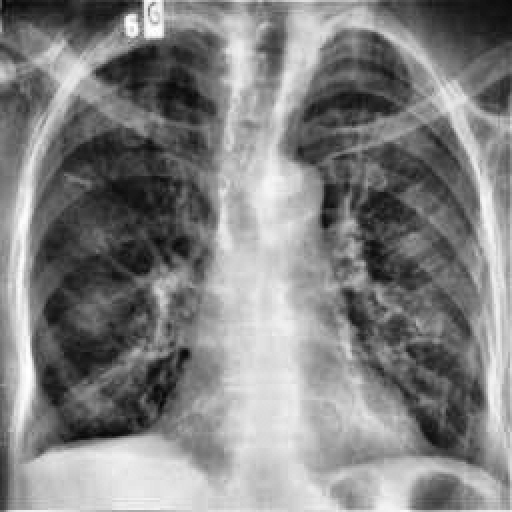
Finding: TUBERCULOSIS